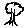
Label: tree